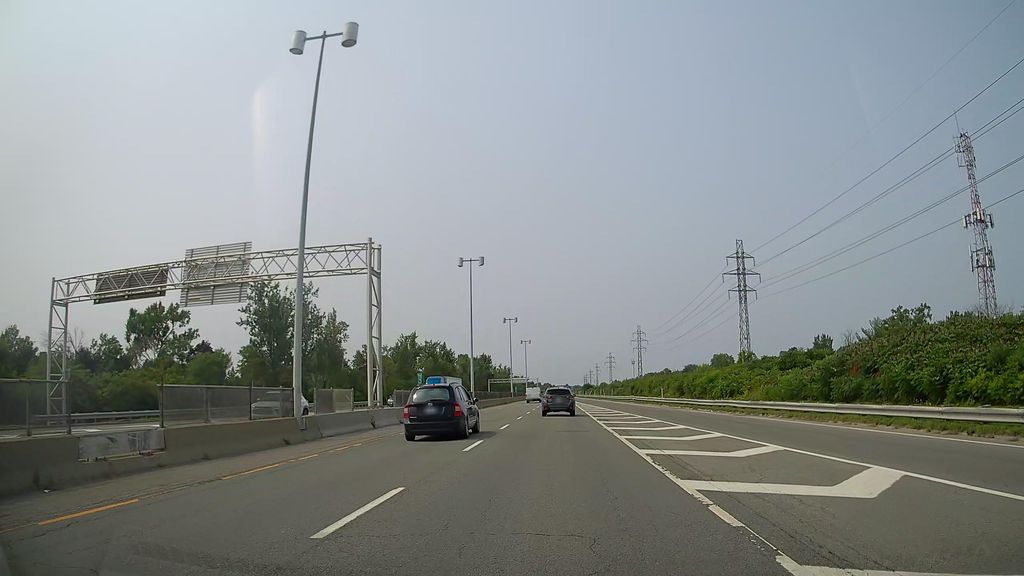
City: montreal